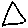
Label: triangle